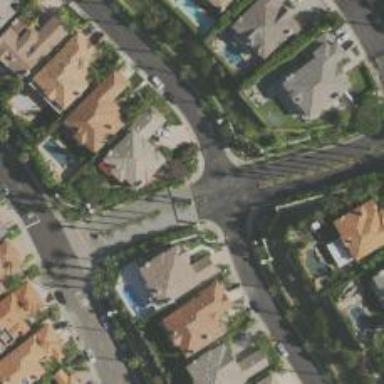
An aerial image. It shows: Residential area with homes lining the residential road.